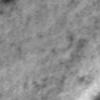
Label: no_change